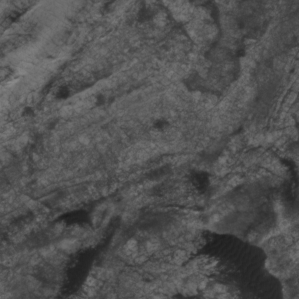
Label: non_frost